You are looking at the unprocessed time series of a bearing vibration snapshot. Based on the visible evidence, which condition applies: normal, inner_race, outer_race, ball?
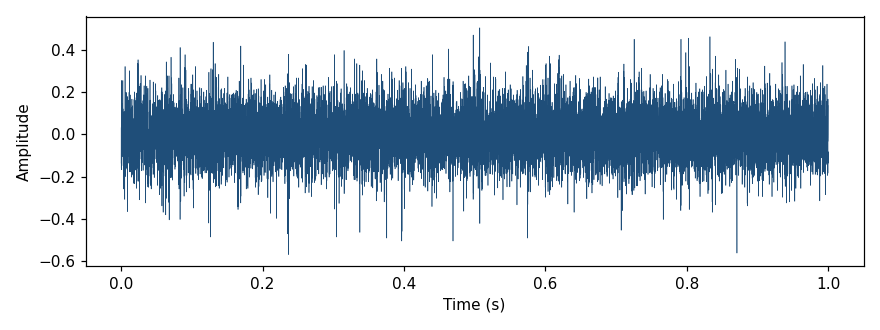
Answer: normal